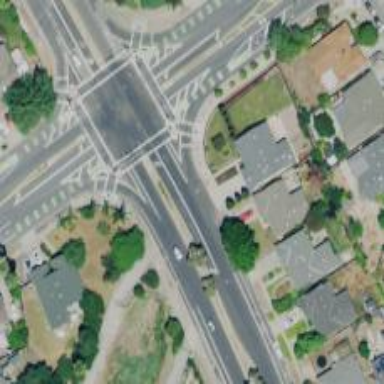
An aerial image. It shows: Solid stop line on the road.